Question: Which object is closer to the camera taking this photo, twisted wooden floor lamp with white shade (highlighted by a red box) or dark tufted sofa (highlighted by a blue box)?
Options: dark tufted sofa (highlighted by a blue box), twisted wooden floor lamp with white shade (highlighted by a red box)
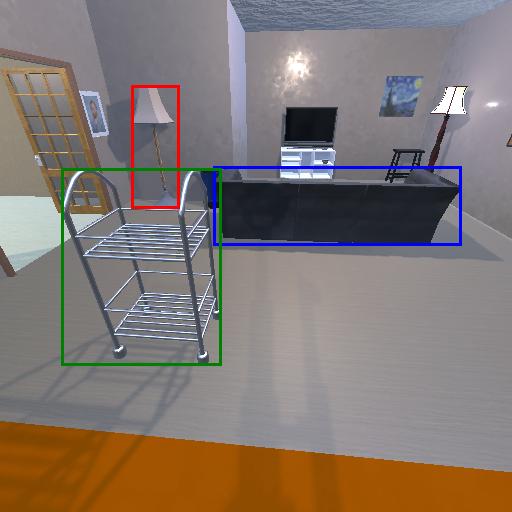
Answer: dark tufted sofa (highlighted by a blue box)